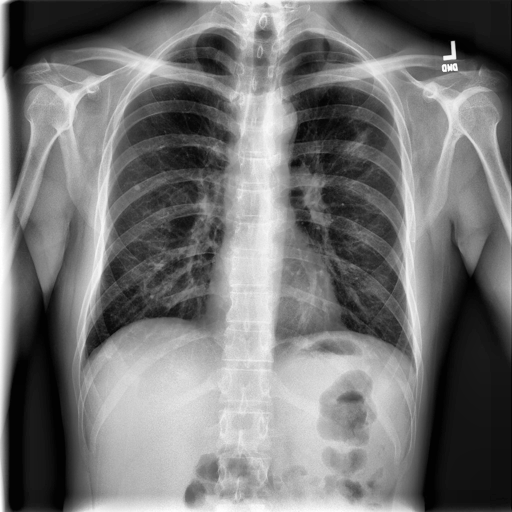
Finding: NORMAL